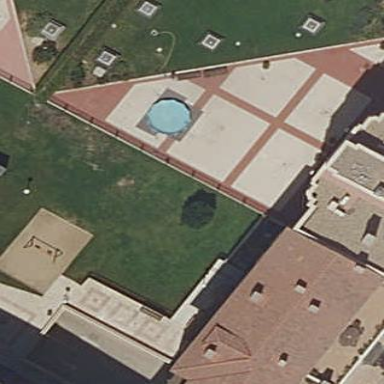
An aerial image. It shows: Swimming pool located in leisure land.